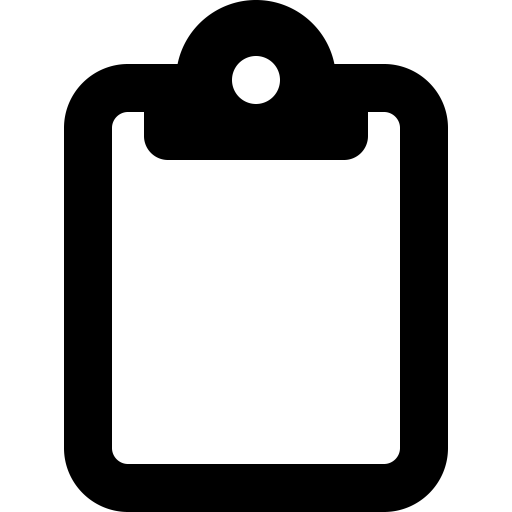
Tags: icon, FontAwesome, fa-icon, outline, clipboard